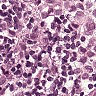
Metastatic tissue present: yes